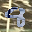
Label: 8